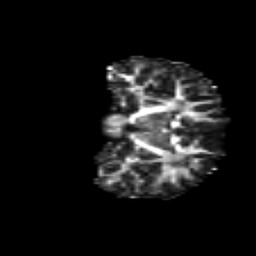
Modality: FA
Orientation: coronal
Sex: male
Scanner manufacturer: siemens
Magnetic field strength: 3 T
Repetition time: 5 s
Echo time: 0.071 s